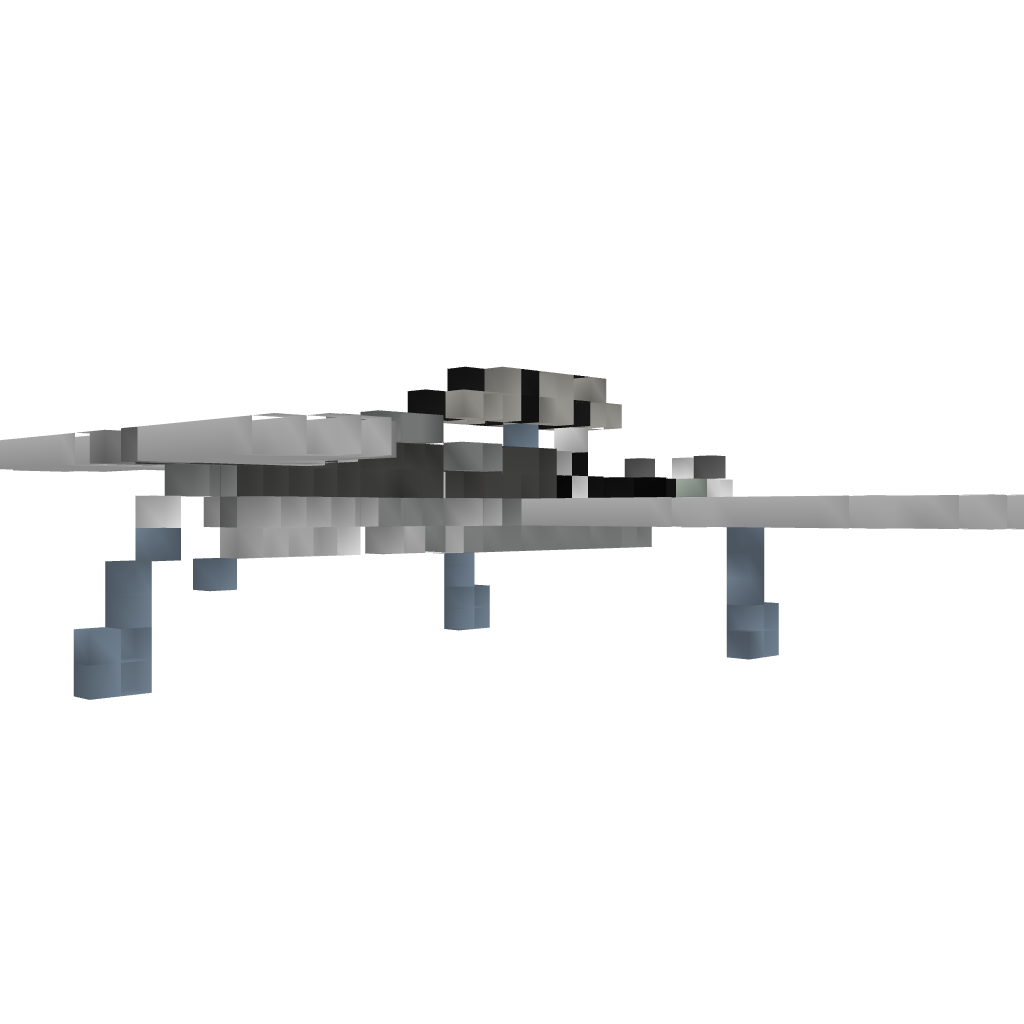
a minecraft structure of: Mitsubishi A6M